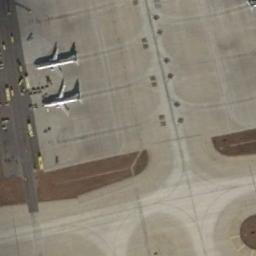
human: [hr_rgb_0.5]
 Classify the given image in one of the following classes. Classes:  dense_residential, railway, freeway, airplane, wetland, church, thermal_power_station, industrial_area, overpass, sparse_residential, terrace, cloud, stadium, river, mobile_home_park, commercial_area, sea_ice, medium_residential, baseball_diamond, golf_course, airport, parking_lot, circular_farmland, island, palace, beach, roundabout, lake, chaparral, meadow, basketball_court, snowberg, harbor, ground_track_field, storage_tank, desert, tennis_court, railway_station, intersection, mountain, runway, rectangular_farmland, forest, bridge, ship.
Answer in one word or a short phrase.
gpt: airplane